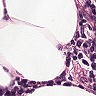
Metastatic tissue present: no